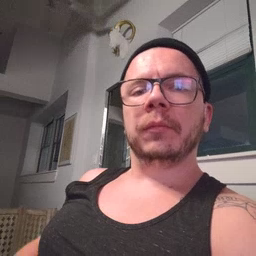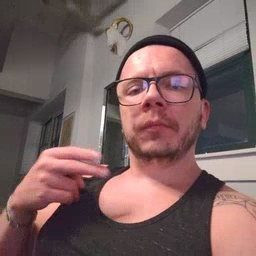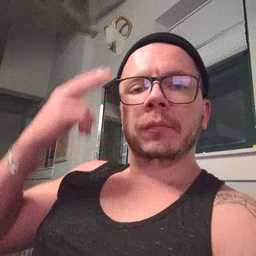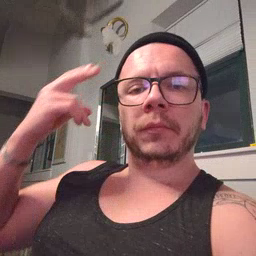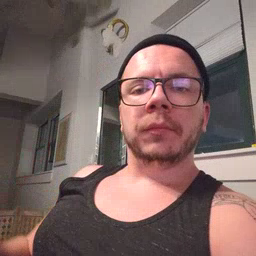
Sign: high